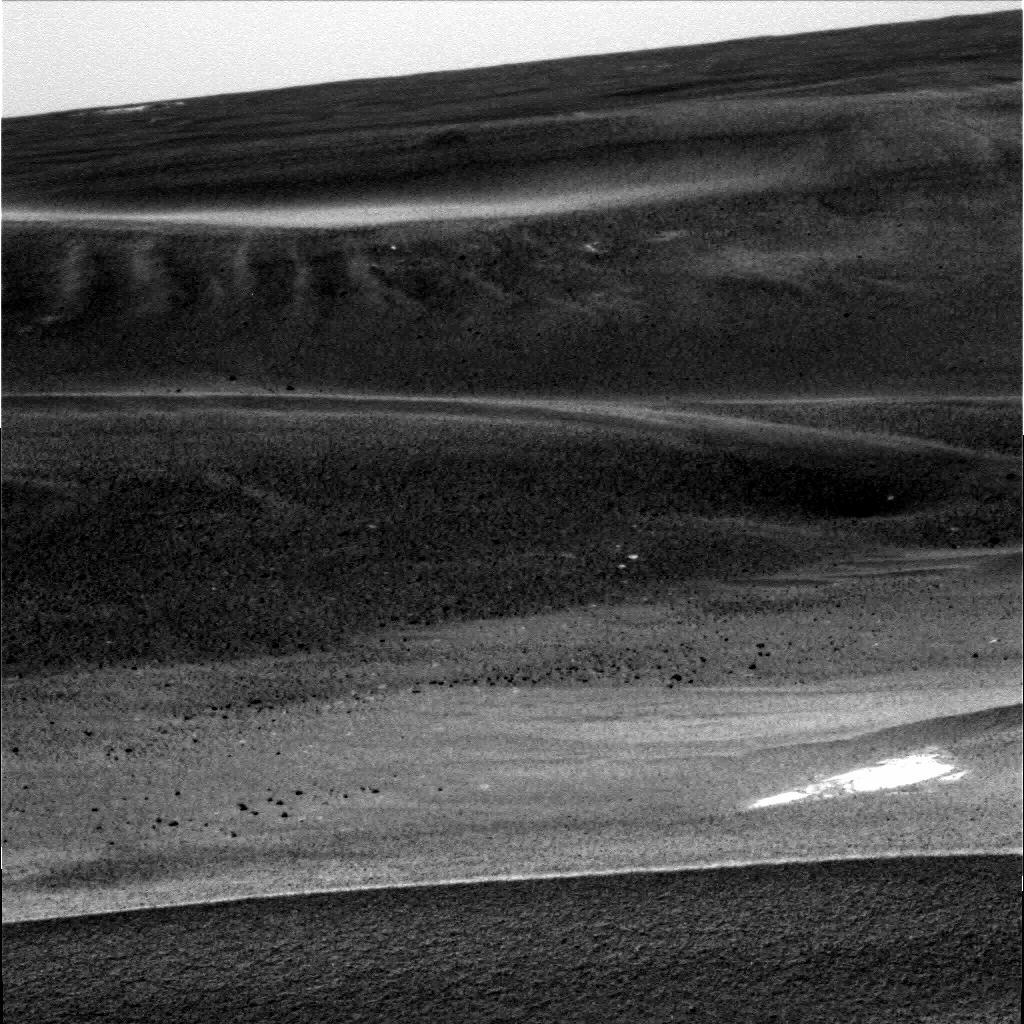
Terrain classes present: Bedrock, Gravel / Sand / Soil, Sky / Distant Mountains